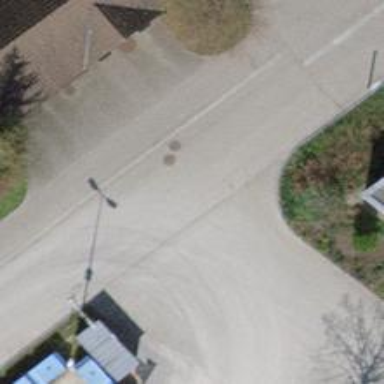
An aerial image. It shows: Asphalt residential road passing by abandoned railway.